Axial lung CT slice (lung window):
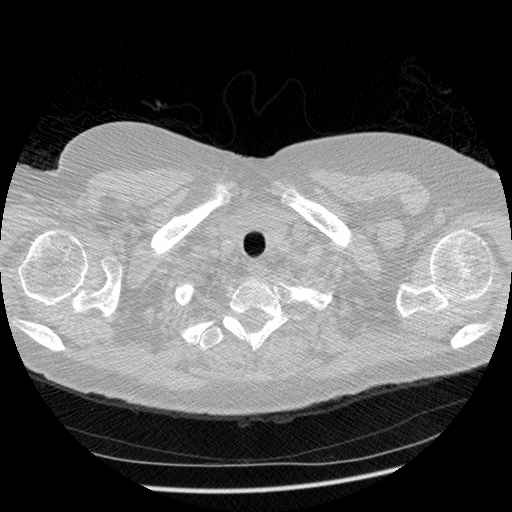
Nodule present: no